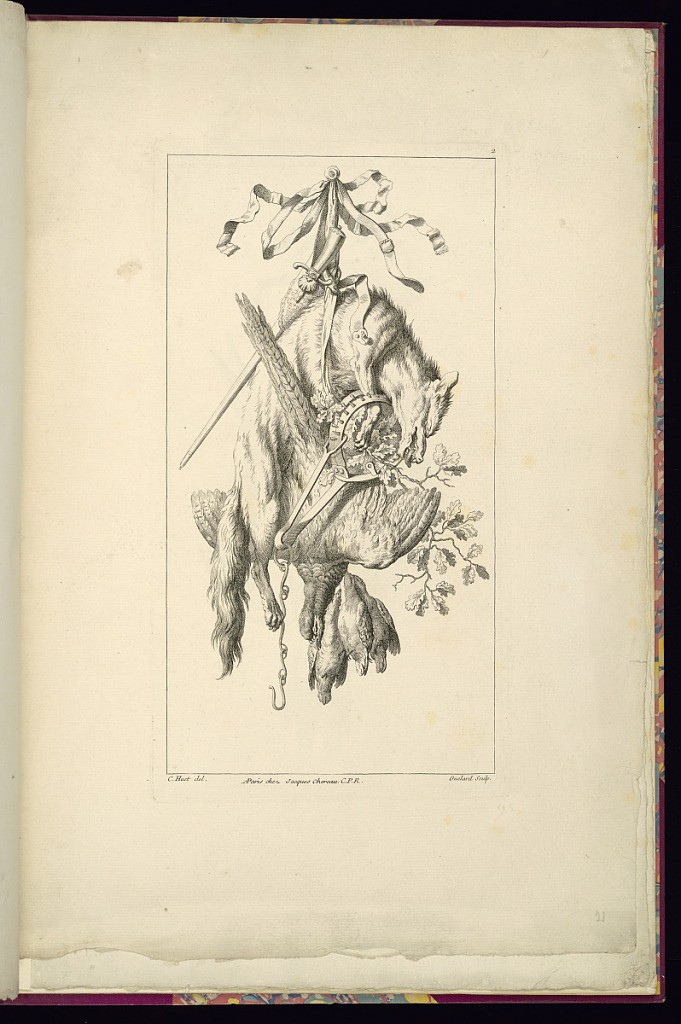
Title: Hunting Trophy
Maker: Christophe Huet, French, 1695 – 1759
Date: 1741
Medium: Etching and engraving on laid paper
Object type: Print
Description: Second plate from a series of six designs for hunting trophies. A hanging trophy featuring a dead fox and birds with leafy branches, a hunting rap, and sword, hanging from knotted ribbons. The plate is signed and numbered.